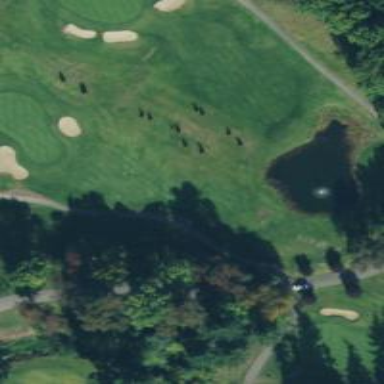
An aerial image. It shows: Grassy area designated as golf tee.